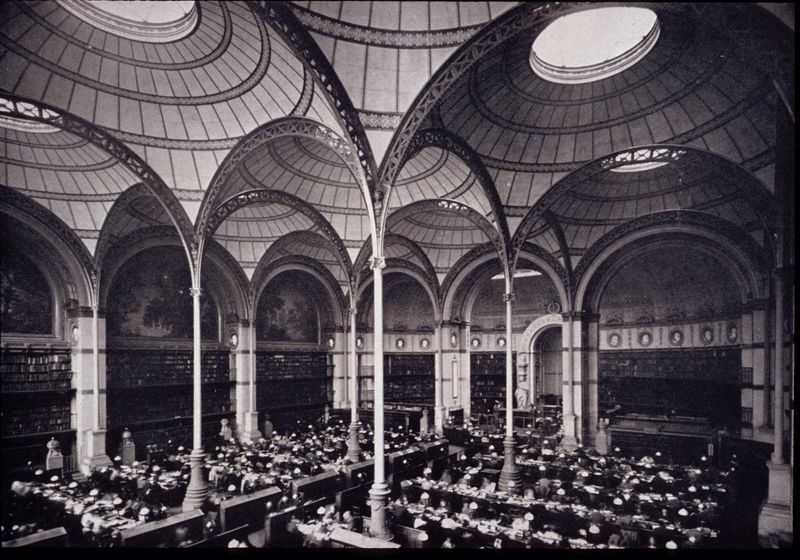
Titel: Bibliothèque Nationale (Lesesaal)
Künstler: Henri Labrouste
Standort: Paris
Institution: Bibliothèque Nationale.
Schlagwörter: gemälde, himmel, schatten, weiß, menschen, sitzen, fenster, frankreich, glas, grau, hell, lampen, laterne, licht, lichter, paris, pfeiler, raum, schwarz, stühle, stützen, säule, säulen, tische, tür, dach, gebäude, leute, masse, menge, muster, ornament, regal, wand, architektur, innenraum, gitter, kirche, schlank, sonne, decke, england, schön, arbeit, rund, deutschland, schiffe, bücher, bogen, fabrik, bank, saal, arbeiter, kuppel, essen, jugendstil, lesen, ornamente, edel, halle, foto, fotografie, photographie, bögen, eisen, gang, gestänge, gusseisen, umgang, gewölbe, buch, kuppeln, moschee, dom, scheiben, restaurant, schwarz-weiss, loch, fliesen, kacheln, löcher, arkaden, bänke, kapitelle, henri, photo, reihen, bücherregal, öffnung, okuli, fresken, occuli, tempel, bibliothek, bücherei, bücherregale, leser, regale, fresko, schüler, lernen, büro, london, stahl, schwar, freskos, raster, basilika, säulenhalle, jahrhundert, fensterbögen, okulus, opaion, opeion, kuppelbau, pendentif, universität, kristallpalast, synagoge, studenten, portäts, klausur, geschäftshaus, gurtbogen, gurtbögen, angestellte, kippa, allemagne, wissen, voûte, schwar weiß, ingenieursarchitektur, trapeze, lesesaal, schreibtische, arbeitsplätze, bogenfesnter, bibliotheque national, bibliotheque, bibliotheque nationale, great bitten, haggia, heri, lichtlöcher, meschne, neue bauaufgaben, sophia, xixeme siecle